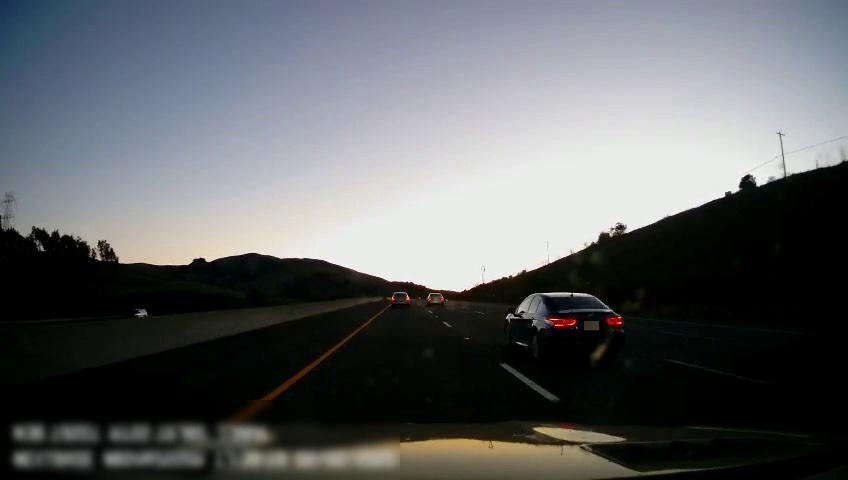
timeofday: Day
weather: Sunny
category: Drivable Space
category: Vehicles | Car
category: Vehicles | Car
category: Vehicles | Car
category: Vehicles | SUV
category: Lanes | Alternate Lane
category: Lanes | Current Lane
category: Lanes | Current Lane
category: Lanes | Alternate Lane
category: Lanes | Alternate Lane